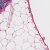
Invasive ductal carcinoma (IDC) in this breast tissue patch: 0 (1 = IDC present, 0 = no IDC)